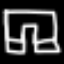
Label: pants